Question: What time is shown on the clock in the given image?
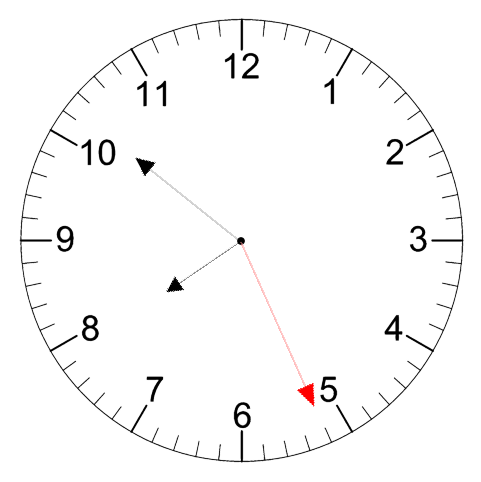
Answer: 07:51:26